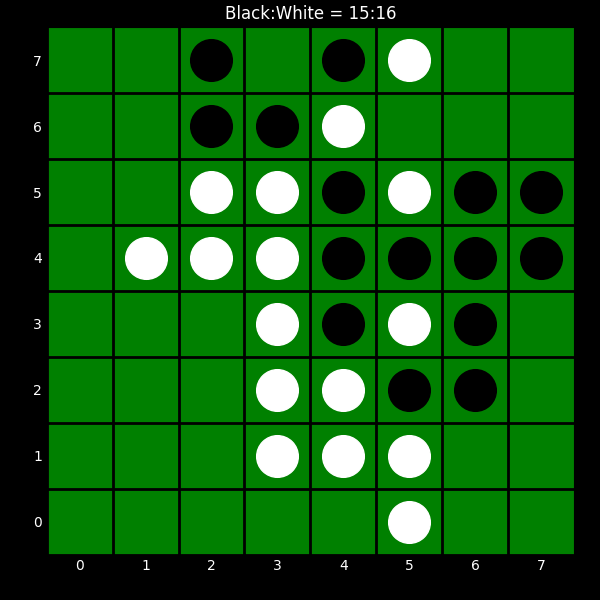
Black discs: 15
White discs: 16